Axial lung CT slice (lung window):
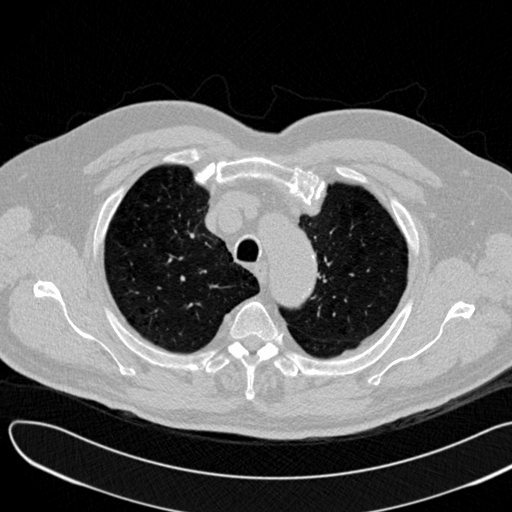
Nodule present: no